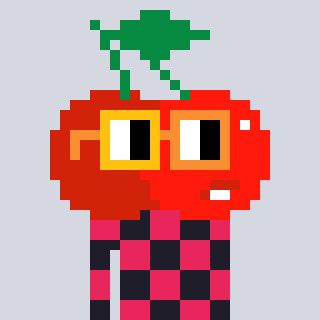
a pixel art character with square yellow and orange glasses, a cherry-shaped head and a grayscale-colored body on a cool background